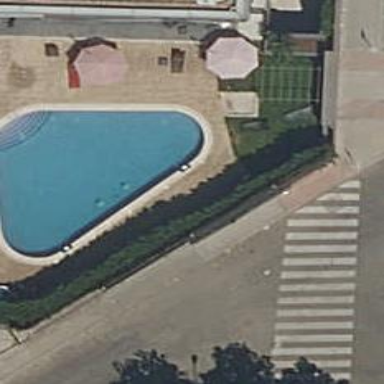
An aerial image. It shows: Swimming pool located in leisure land.